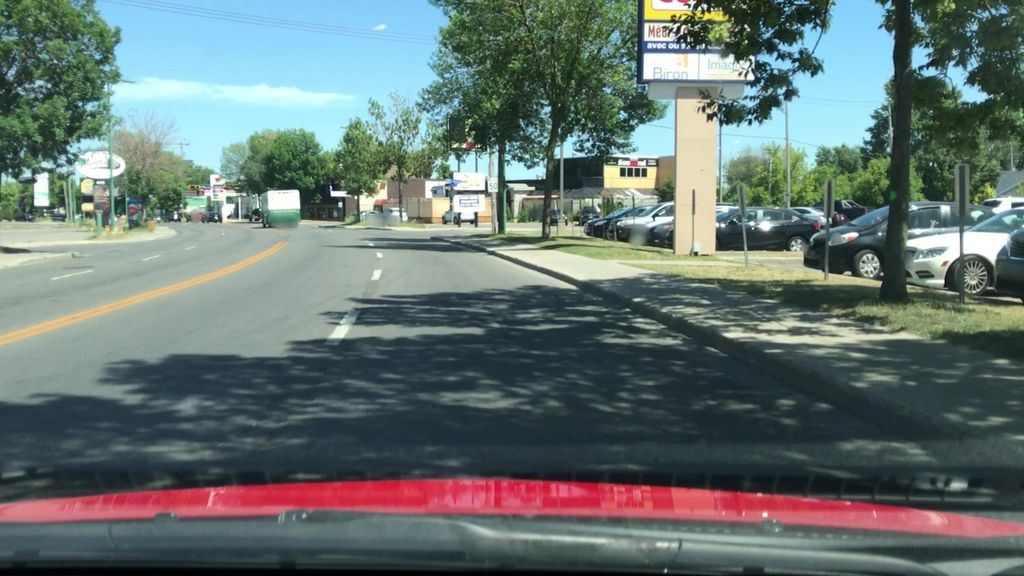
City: montreal